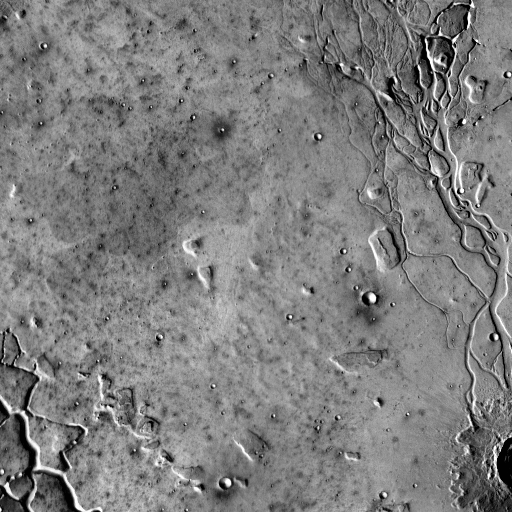
Crater classes present: Background, Other